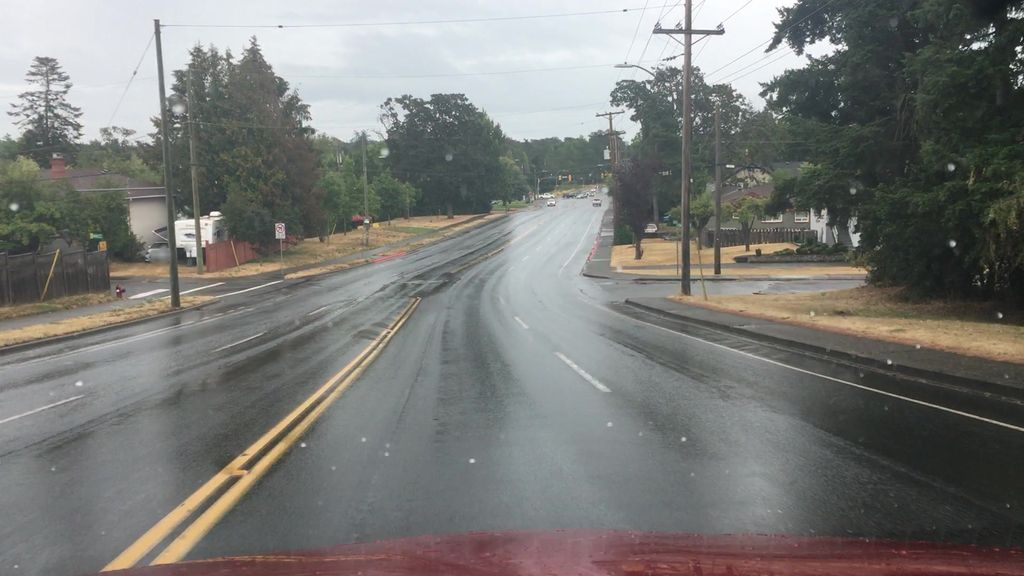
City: victoria